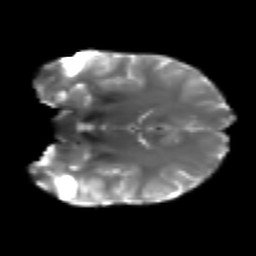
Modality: T2w
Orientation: coronal
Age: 26
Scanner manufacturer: siemens
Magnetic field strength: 3 T
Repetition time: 4.52 s
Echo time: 0.084 s